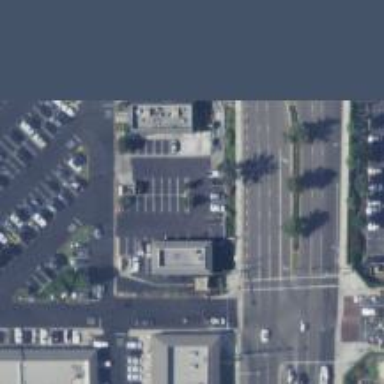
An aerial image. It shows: Parking space.